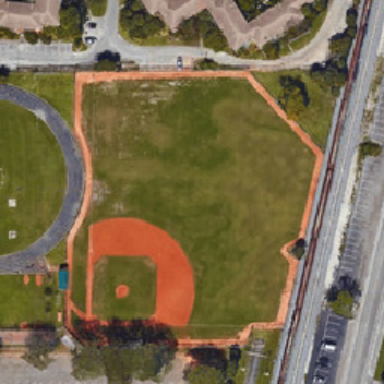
The baseball field and ground track are close to the parking lot and two red-roofed houses .